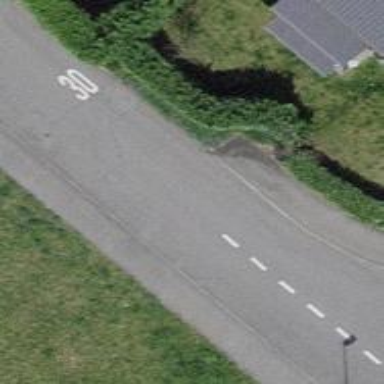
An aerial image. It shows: Kerb barrier.